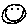
Label: smiley face